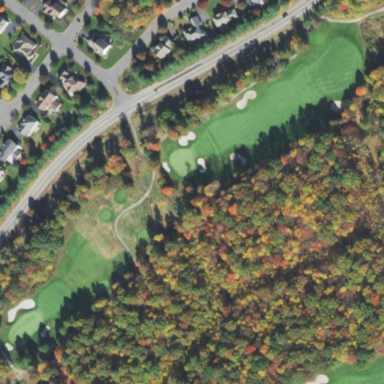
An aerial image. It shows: Meadow used as rough area for golf.